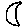
Label: moon